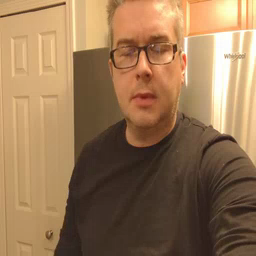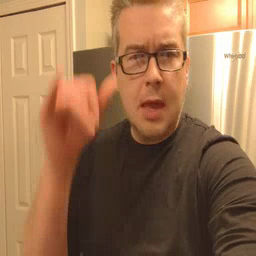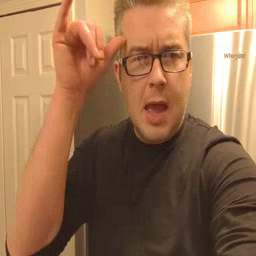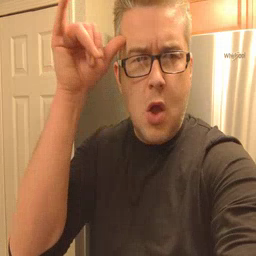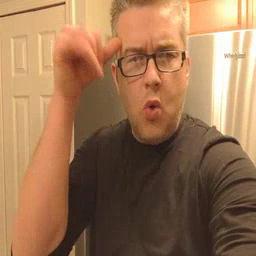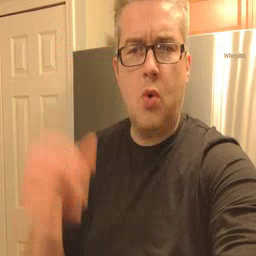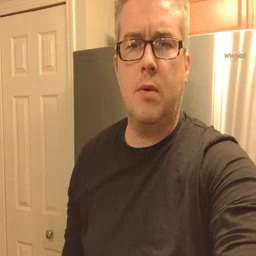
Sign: cow